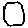
Label: hexagon